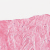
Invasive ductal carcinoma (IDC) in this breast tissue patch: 0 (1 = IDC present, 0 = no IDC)